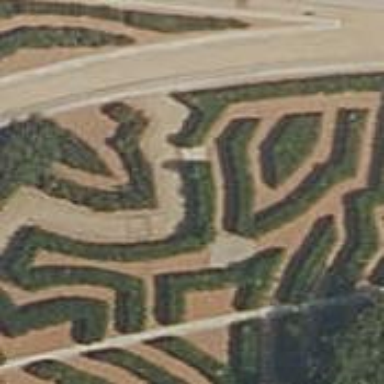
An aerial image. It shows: Hedge barrier.